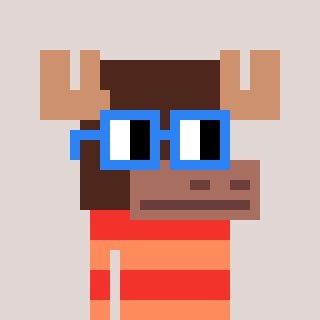
a pixel art character with square blue glasses, a moose-shaped head and a peachy-colored body on a warm background